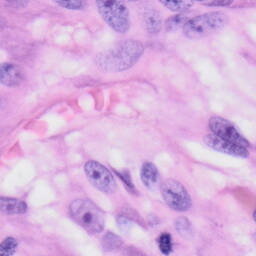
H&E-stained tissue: Skin